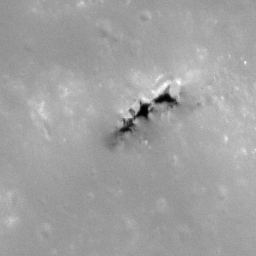
Pit: Copernicus 6b
Host crater: Copernicus
Host type: impact_melt
Lunar coordinates: latitude 10.105, longitude 339.995